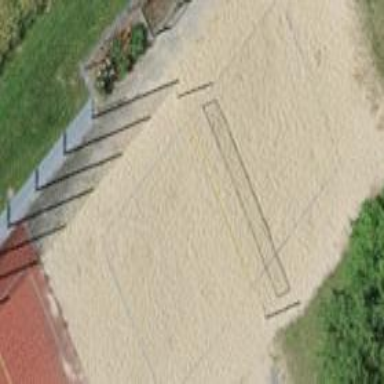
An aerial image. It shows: Sandy pitch designated for beach volleyball.